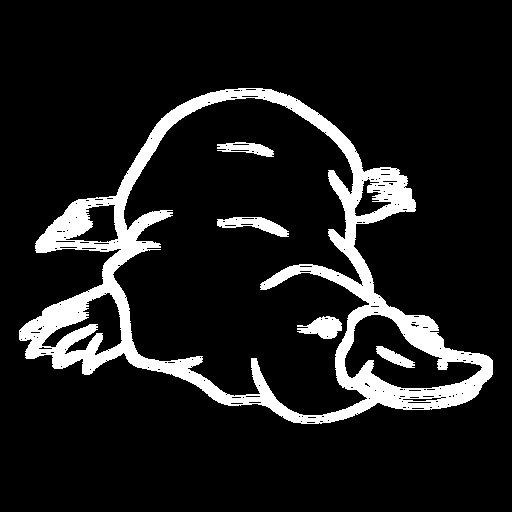
Label: platypus, duckbill, duckbilled platypus, duck-billed platypus, Ornithorhynchus anatinus